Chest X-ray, PA view. Patient: 33 years old, sex M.
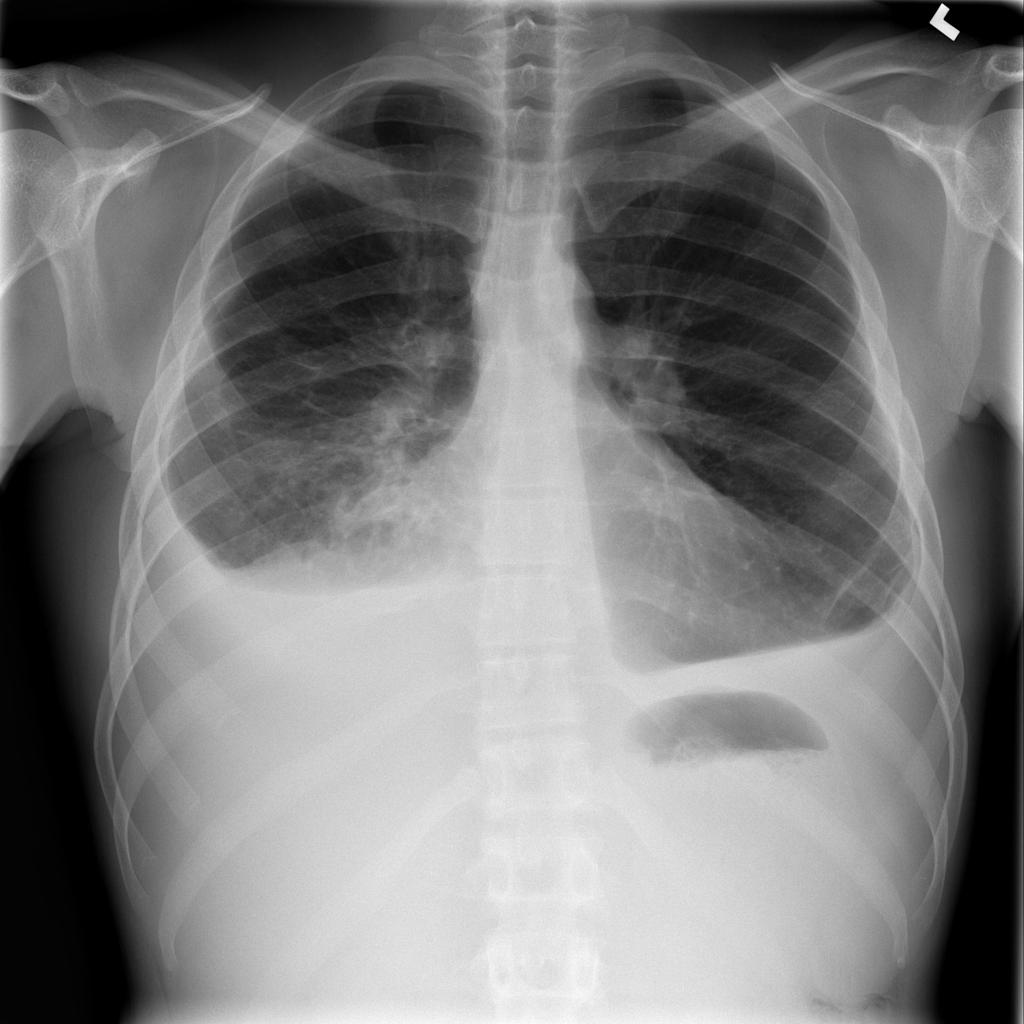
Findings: Effusion